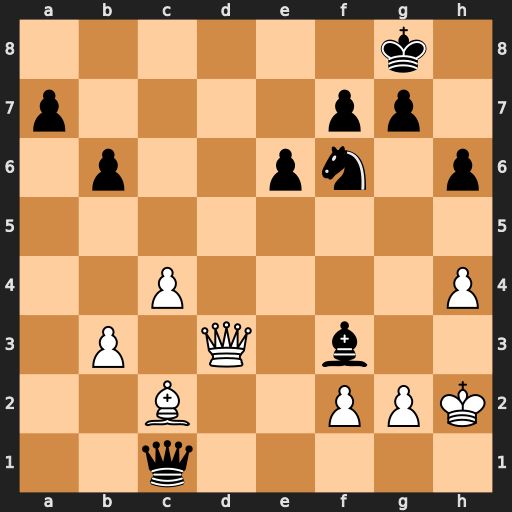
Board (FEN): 6k1/p4pp1/1p2pn1p/8/2P4P/1P1Q1b2/2B2PPK/2q5
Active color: w
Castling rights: -
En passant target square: -
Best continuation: Qd8+ Ne8 Qxe8#